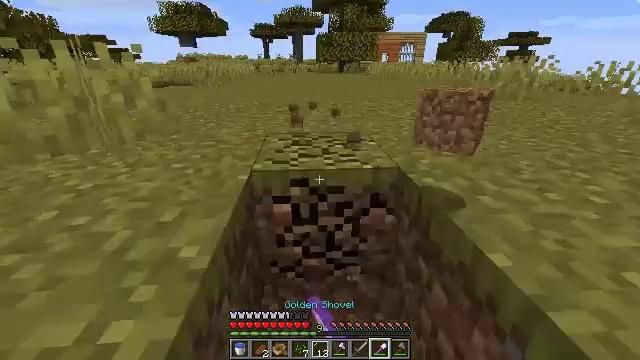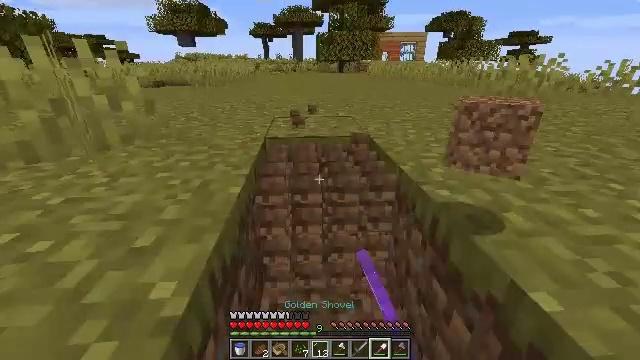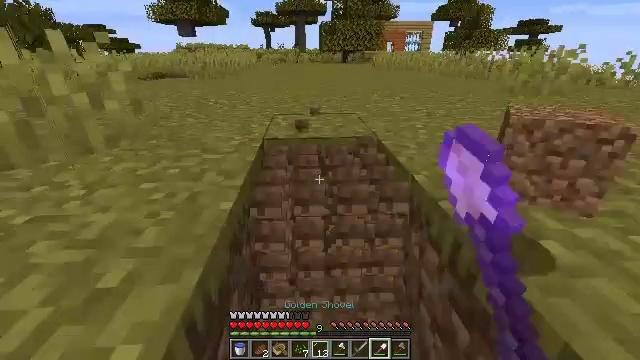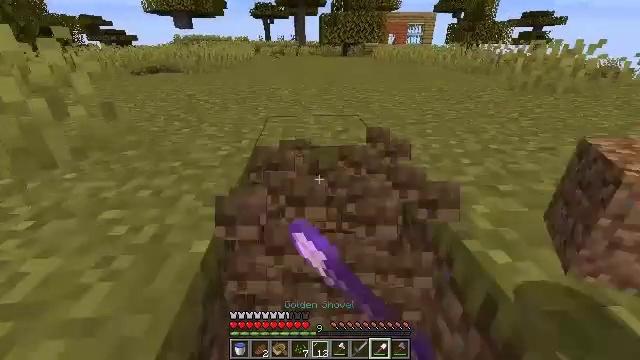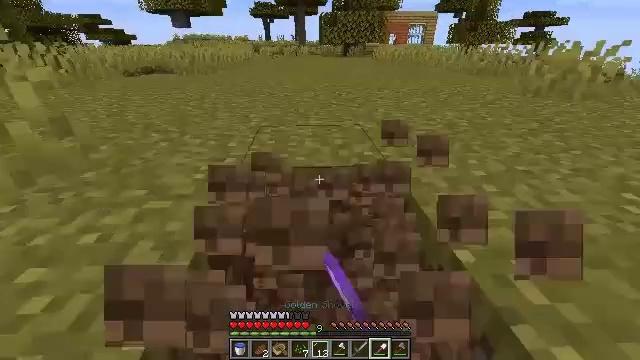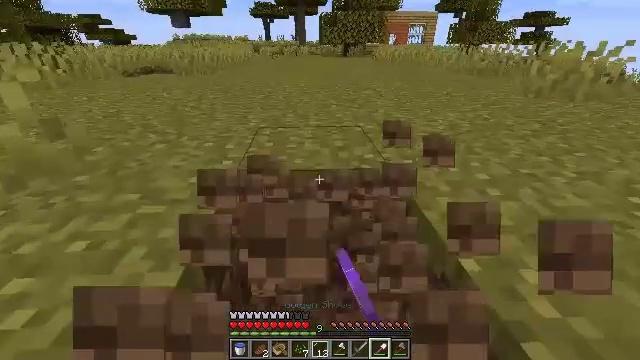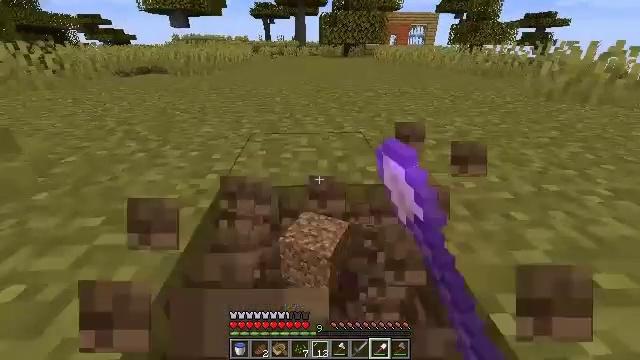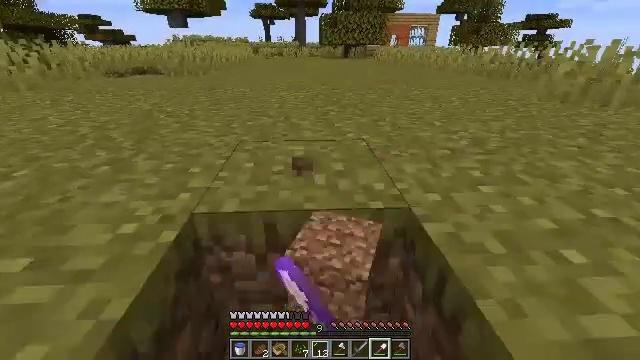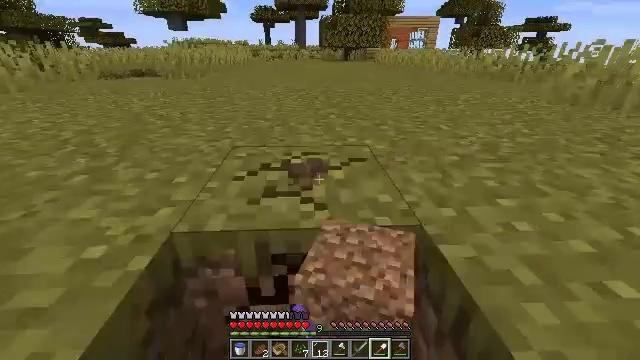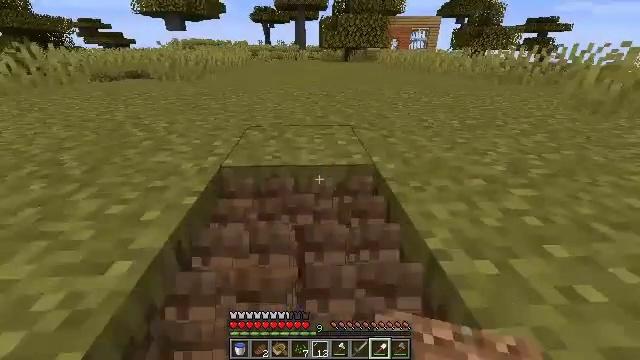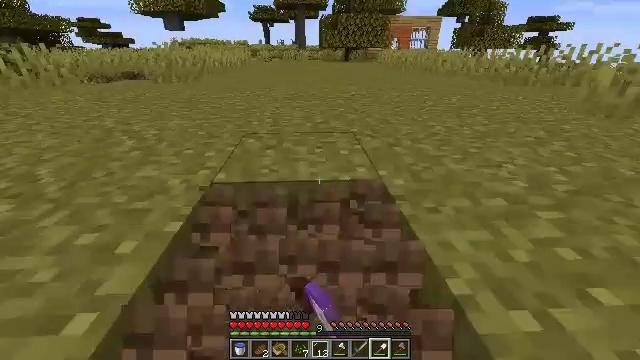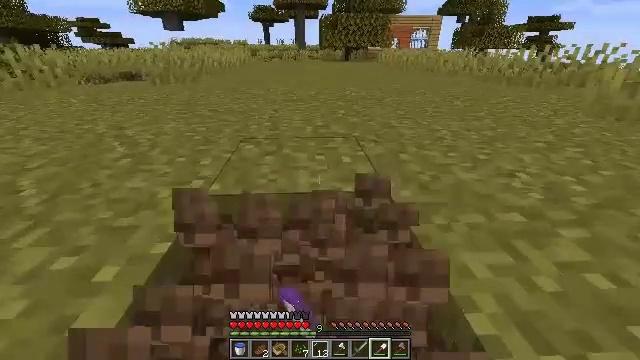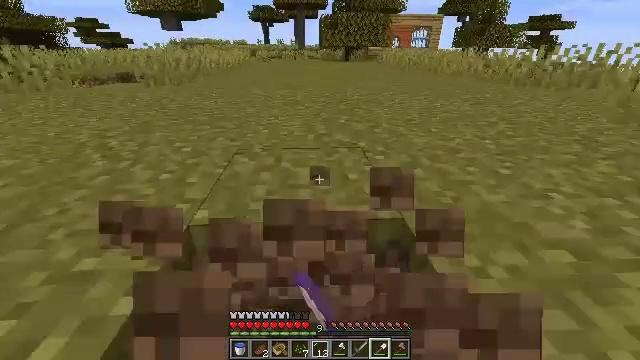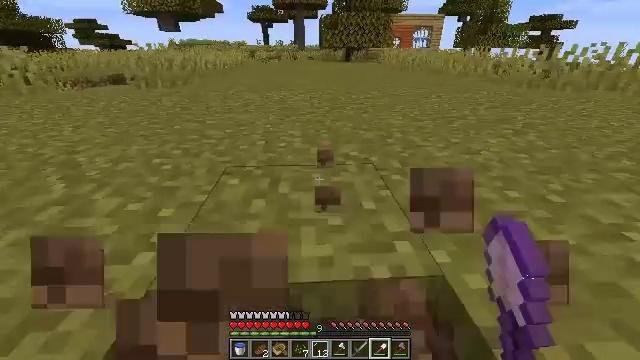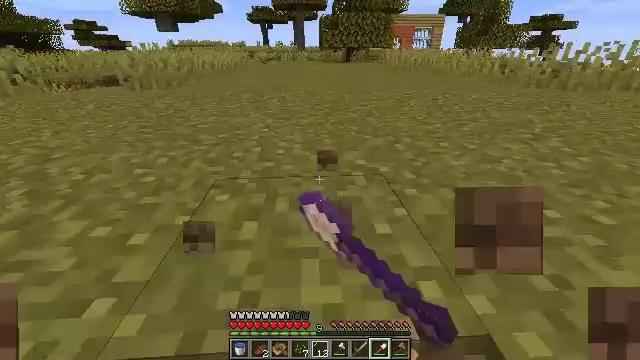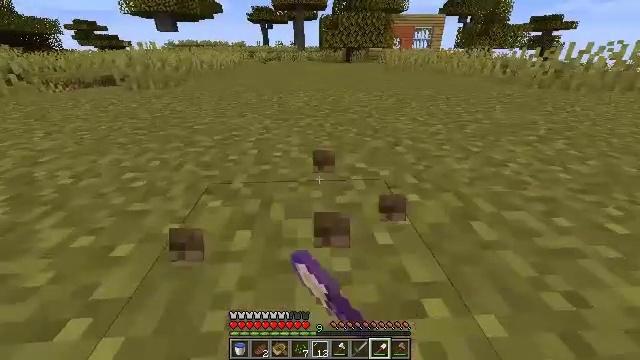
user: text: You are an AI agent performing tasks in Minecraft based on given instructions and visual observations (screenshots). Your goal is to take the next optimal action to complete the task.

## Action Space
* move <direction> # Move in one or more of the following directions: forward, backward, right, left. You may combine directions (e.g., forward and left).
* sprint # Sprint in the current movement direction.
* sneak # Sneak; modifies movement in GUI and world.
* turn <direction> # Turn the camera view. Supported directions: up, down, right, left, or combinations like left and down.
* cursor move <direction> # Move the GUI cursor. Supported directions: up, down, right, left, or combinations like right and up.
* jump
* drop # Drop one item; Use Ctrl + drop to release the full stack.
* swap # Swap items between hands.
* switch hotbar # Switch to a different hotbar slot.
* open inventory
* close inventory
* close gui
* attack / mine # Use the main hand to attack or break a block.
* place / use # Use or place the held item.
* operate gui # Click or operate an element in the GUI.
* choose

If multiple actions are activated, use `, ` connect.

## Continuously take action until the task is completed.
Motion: motion action
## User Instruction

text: Mine grass block from the ground.
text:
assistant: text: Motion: move forward, attack / mine
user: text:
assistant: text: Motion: move forward, turn down, attack / mine
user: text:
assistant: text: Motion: move forward, turn down, attack / mine
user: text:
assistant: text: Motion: move forward, attack / mine
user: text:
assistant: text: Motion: move forward, attack / mine
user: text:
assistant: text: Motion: move forward, attack / mine
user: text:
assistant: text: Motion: move forward, attack / mine
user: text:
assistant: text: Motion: move forward, attack / mine
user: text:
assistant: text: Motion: move forward, attack / mine
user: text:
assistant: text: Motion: move forward, attack / mine
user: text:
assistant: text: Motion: move forward, attack / mine
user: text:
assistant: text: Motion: move forward, attack / mine
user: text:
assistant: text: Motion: move forward, attack / mine
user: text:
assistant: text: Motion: move forward, attack / mine
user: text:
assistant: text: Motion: move forward, attack / mine
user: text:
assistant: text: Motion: move forward, attack / mine
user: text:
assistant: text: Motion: move forward, attack / mine
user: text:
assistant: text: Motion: move forward, attack / mine
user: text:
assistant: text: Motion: move forward, attack / mine
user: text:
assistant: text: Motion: move forward, attack / mine
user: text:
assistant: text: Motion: move forward, attack / mine
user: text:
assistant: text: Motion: move forward, attack / mine
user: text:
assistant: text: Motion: move forward, attack / mine
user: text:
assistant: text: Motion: move forward, attack / mine
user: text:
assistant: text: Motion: move forward, attack / mine
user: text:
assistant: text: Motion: move forward, attack / mine
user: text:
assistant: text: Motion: move forward, attack / mine
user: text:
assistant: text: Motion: move forward, attack / mine
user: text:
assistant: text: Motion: move forward, attack / mine
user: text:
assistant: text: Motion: move forward, turn left, attack / mine